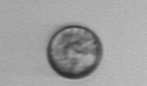
Label: Thalassiosira